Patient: sex M, age 42
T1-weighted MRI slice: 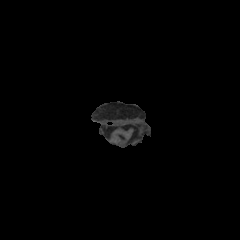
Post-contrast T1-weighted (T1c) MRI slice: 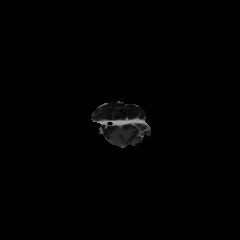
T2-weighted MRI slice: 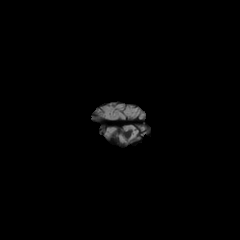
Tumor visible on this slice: no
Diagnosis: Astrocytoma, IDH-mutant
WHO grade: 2